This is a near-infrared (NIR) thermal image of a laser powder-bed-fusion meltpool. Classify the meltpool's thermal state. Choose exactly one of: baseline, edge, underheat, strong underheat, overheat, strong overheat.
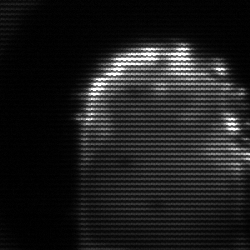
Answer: baseline